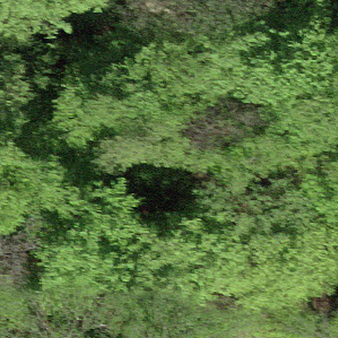
Label: other